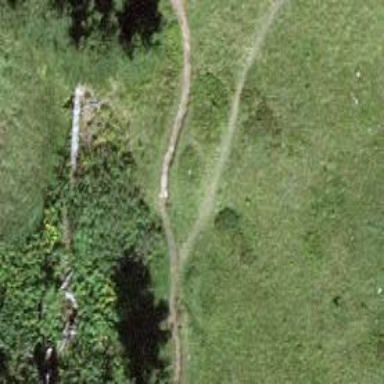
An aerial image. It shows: Dirt path with excellent trail visibility.